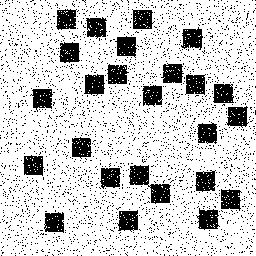
Squares: 25
Triangles: 0
Stars: 0
Total shapes: 25